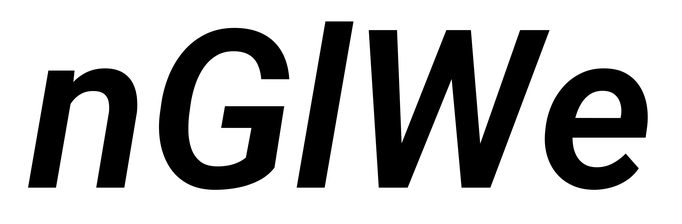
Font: Roboto-Italic_SemiBold_Italic